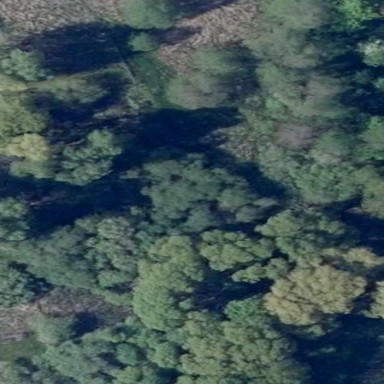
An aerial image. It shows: Deciduous broadleaved forest.